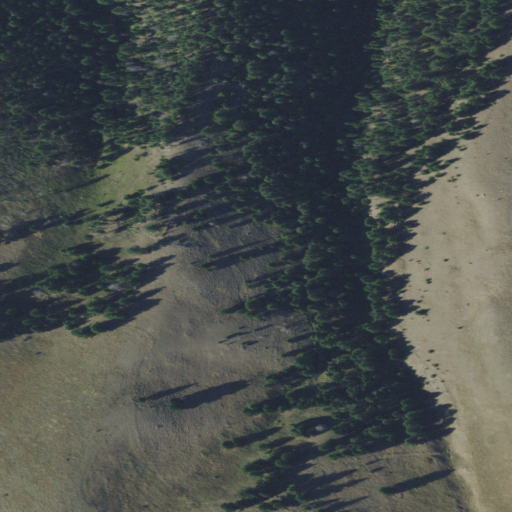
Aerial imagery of valley in Montana named Sawmill Gulch containing evergreen forest and shrub